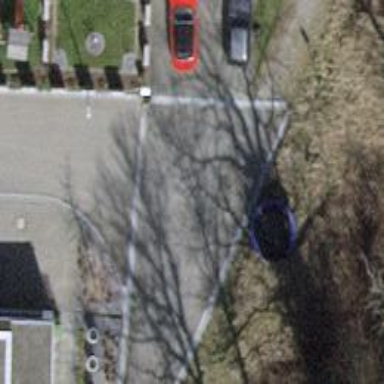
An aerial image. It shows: Residential road with asphalt surface. There is on-street parallel parking on both sides of the road.